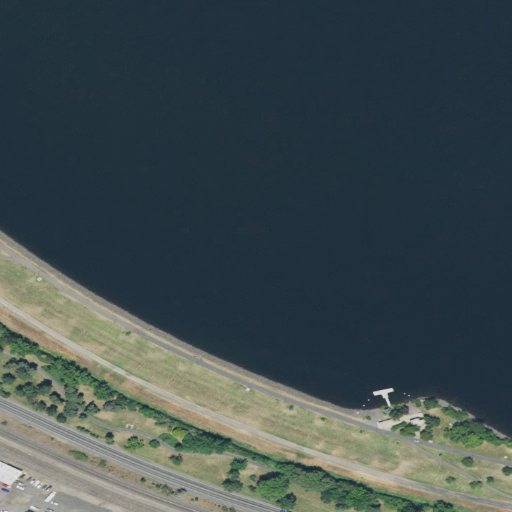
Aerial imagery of island in Idaho named Holbrook Island containing open water, open development, low intensity development, medium intensity development, grassland, and high intensity development